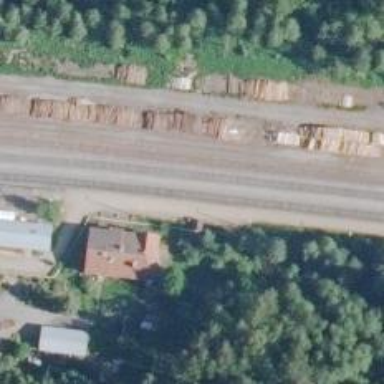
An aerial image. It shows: Railway track classified as B1.